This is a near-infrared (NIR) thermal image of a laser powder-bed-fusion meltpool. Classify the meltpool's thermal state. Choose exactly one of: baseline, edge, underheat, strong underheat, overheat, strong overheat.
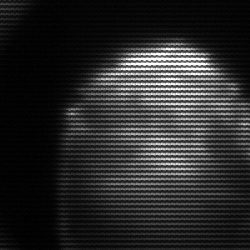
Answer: edge